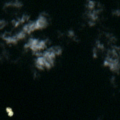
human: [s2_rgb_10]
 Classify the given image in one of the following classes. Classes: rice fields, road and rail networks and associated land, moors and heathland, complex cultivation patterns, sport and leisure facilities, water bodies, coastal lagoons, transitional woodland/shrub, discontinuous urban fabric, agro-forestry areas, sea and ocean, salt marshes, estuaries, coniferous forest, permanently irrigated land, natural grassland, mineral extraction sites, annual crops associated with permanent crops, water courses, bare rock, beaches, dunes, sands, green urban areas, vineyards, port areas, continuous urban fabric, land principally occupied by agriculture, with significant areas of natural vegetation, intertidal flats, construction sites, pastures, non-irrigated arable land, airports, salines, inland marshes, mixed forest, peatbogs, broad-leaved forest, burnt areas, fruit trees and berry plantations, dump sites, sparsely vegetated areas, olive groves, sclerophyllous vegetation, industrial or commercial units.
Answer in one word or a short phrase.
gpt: sea and ocean